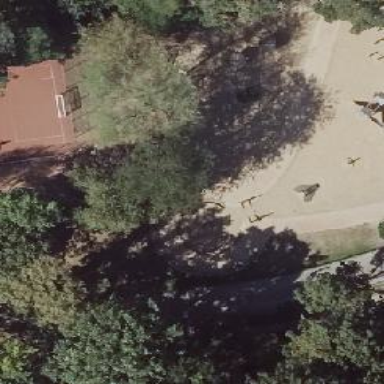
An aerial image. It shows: Statue in playground.